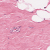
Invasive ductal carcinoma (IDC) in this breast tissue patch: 0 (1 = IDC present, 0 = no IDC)